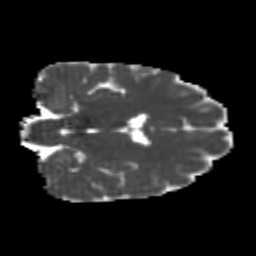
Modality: MD
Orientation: coronal
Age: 23
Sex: female
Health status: healthy
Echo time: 0.074 s